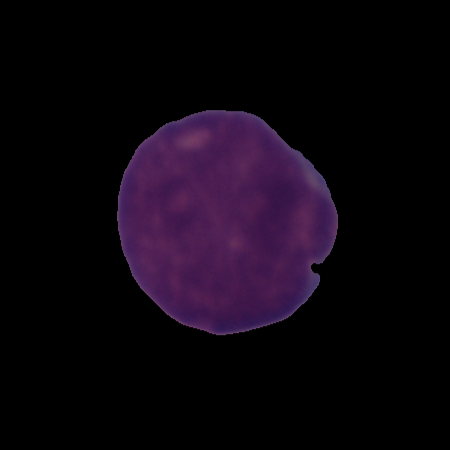
Label: cancer